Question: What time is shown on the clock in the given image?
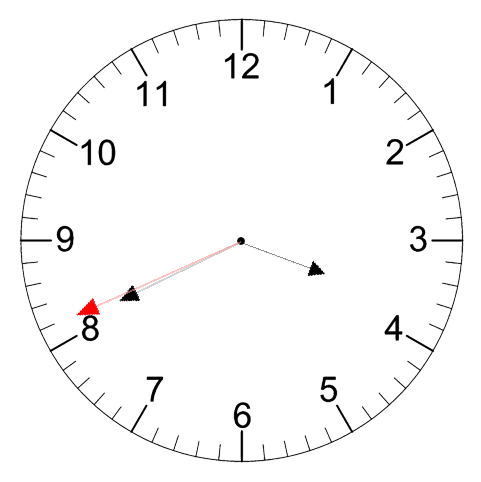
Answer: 03:40:41